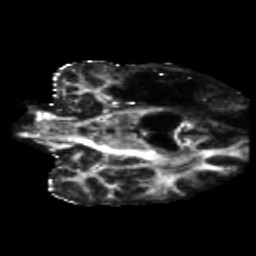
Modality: FA
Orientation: coronal
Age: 49
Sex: male
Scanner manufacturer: siemens
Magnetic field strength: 3 T
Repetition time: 5.47 s
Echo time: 0.0854 s